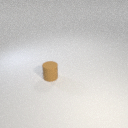
small brown rubber cylinder